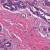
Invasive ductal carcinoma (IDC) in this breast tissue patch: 0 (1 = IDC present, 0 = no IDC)